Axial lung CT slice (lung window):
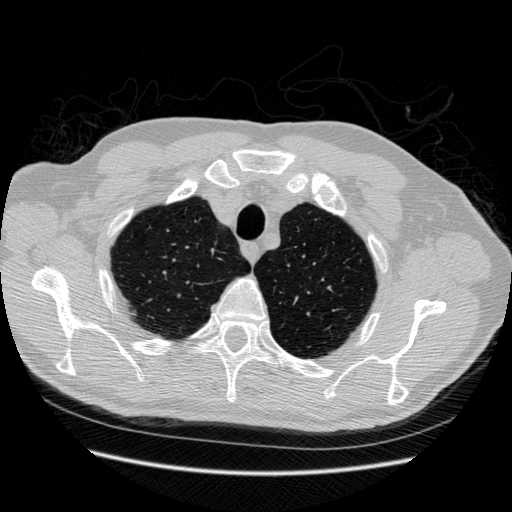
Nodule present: no